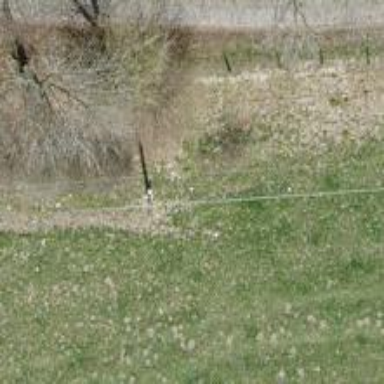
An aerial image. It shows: Power pole.